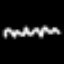
Label: squiggle